Aerial crown-view tile of a tropical tree (Barro Colorado Island, Panama), acquired 20250512:
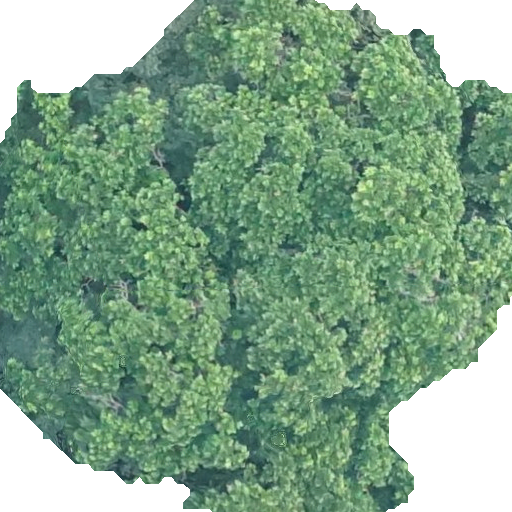
Species: Anacardium excelsum
GBIF accepted scientific name: Anacardium excelsum
Crown area: 329.562 m²